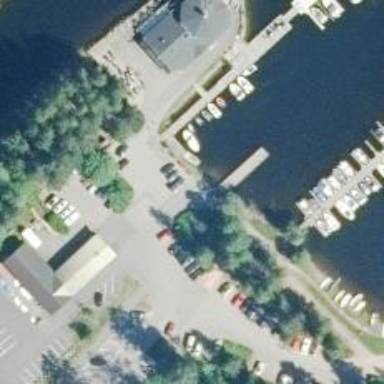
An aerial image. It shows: Slipway on leisure land.